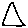
Label: triangle